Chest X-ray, PA view. Patient: 11 years old, sex F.
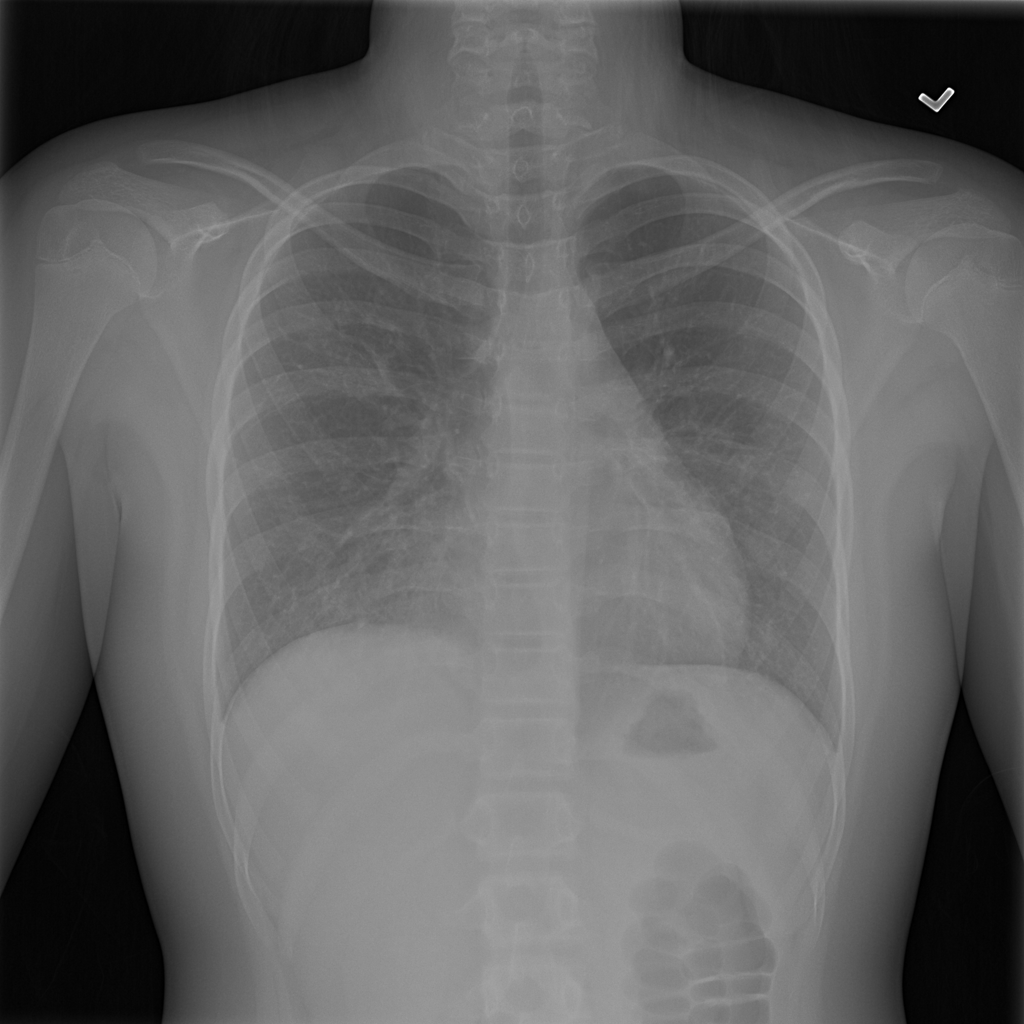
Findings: Pneumonia